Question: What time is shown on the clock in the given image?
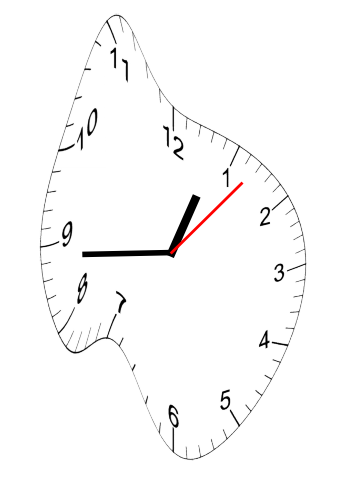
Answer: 12:44:07